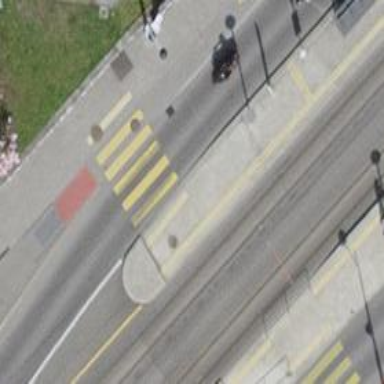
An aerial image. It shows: Marked zebra crossing on the road.